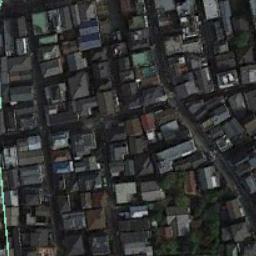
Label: dense_residential